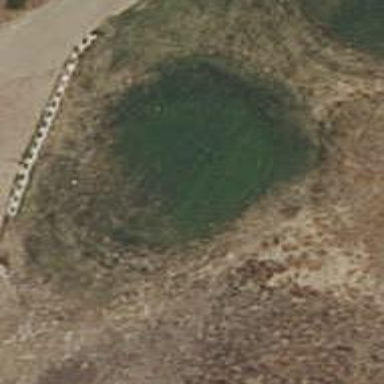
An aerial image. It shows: Golf tee.